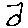
Label: moon